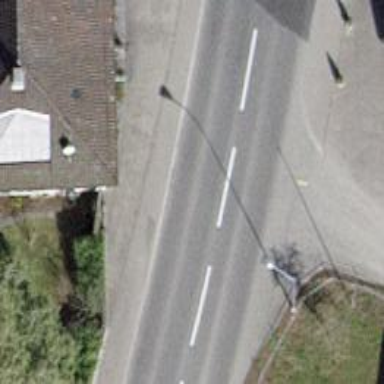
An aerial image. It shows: Secondary road.